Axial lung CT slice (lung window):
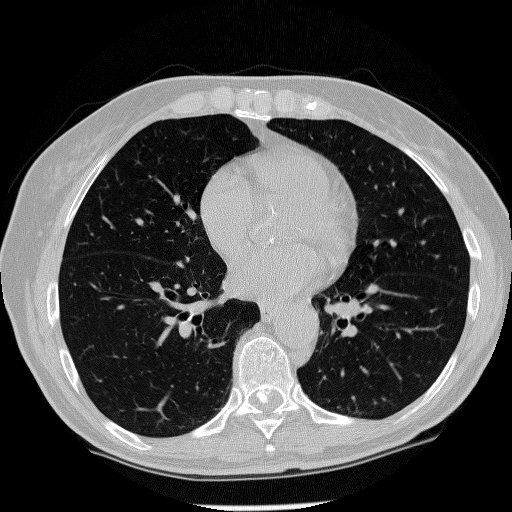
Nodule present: no